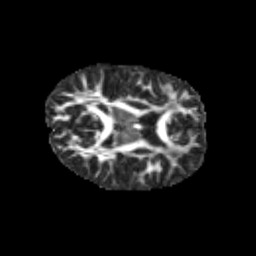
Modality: FA
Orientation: axial
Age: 10
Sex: female
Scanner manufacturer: siemens
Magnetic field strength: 3 T
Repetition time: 3.8 s
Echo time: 0.07 s